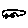
Label: car